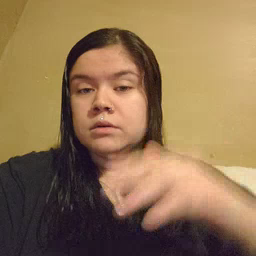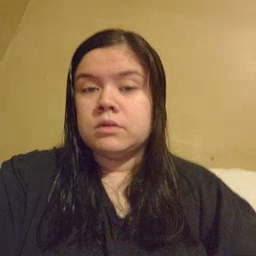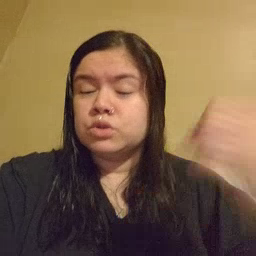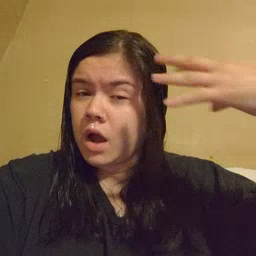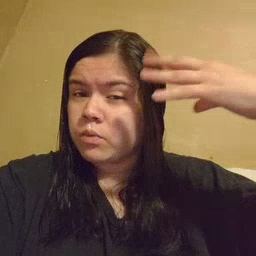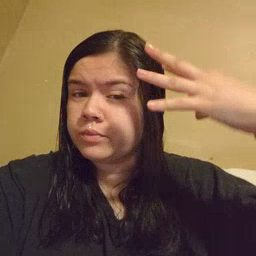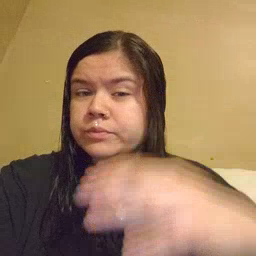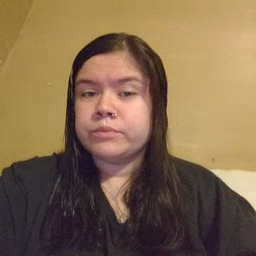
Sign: shower